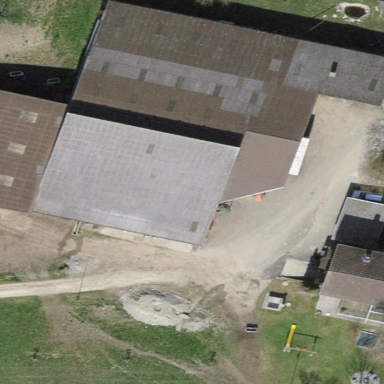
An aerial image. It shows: Farmyard area.